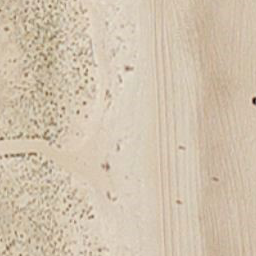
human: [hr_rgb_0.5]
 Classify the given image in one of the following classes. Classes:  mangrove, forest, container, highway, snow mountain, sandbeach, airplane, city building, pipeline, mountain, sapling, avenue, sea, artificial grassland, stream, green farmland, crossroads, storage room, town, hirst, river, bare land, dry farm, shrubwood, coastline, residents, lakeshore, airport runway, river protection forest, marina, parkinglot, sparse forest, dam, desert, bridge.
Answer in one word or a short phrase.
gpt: sandbeach